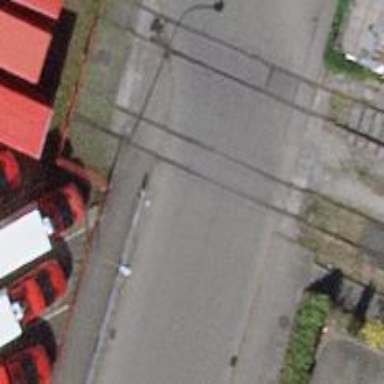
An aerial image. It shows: Railway level crossing.